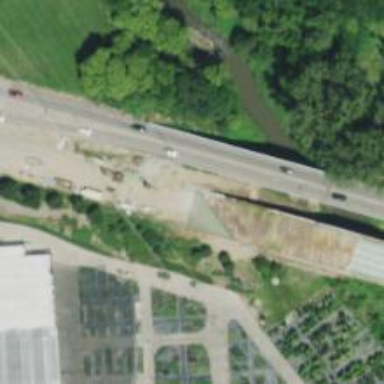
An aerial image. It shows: Primary highway bridge on expressway.